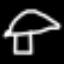
Label: mushroom